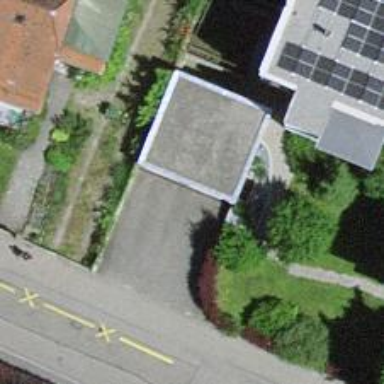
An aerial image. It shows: Parking entrance.